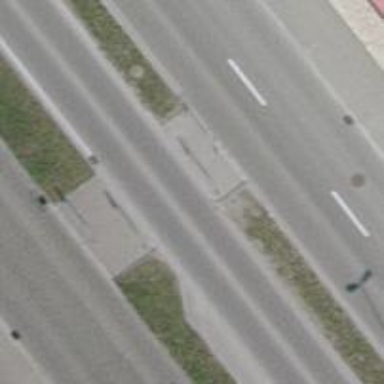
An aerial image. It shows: Cycle barrier.